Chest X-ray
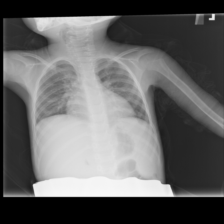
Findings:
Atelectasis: negative
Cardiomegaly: negative
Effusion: negative
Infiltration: negative
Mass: negative
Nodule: negative
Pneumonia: negative
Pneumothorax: negative
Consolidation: negative
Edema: negative
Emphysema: negative
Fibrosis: negative
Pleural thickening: negative
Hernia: negative